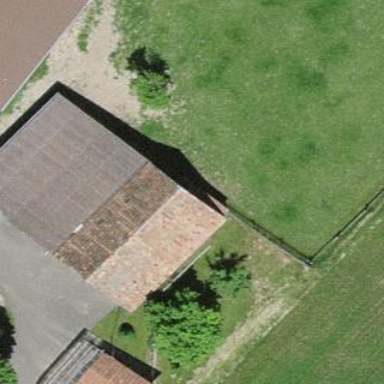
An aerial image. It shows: Rural barn.